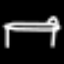
Label: bed